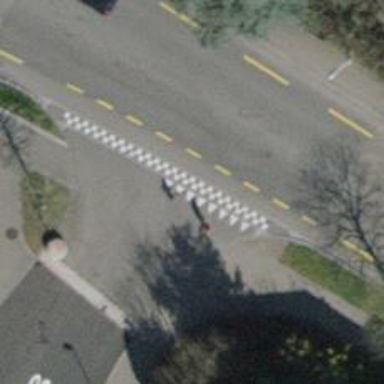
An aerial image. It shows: Road with "give way" sign.